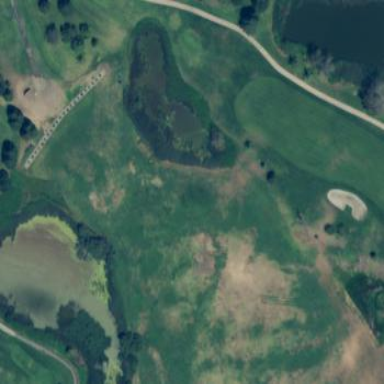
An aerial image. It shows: Driving range for golf practice.